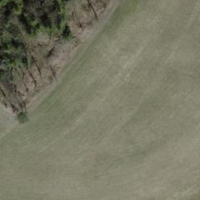
EUNIS habitat code: 25
Species observed at this site:
Polyommatus icarus